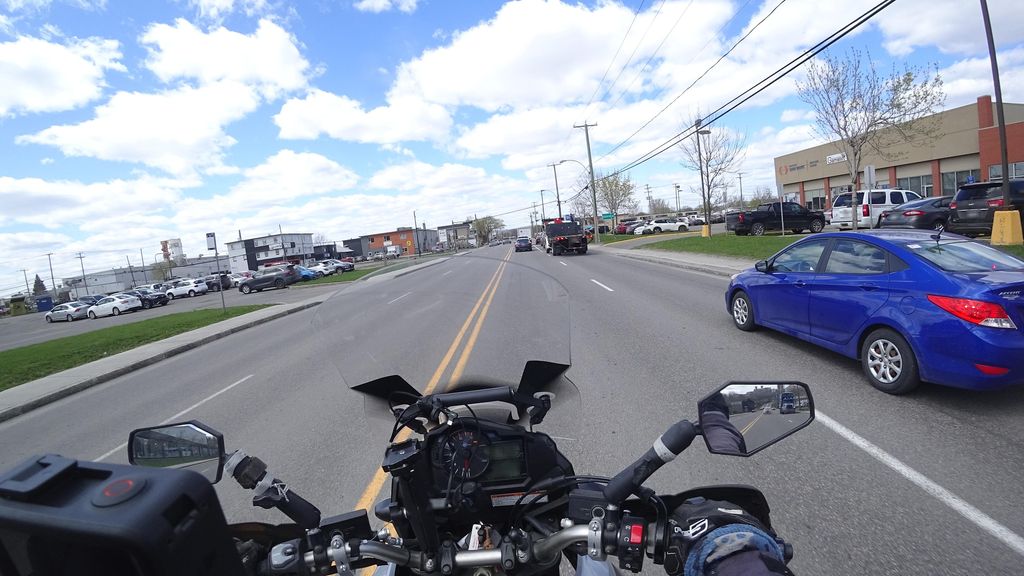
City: quebec_city